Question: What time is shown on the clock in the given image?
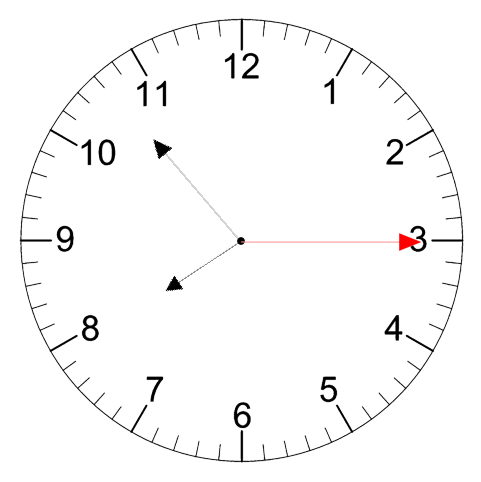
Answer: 07:53:15